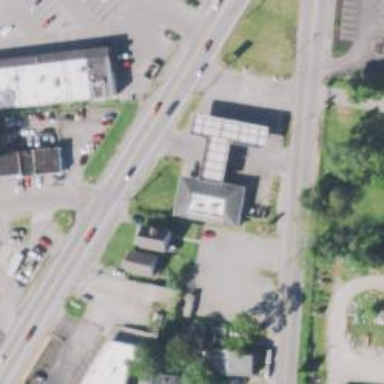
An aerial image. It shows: Convenience shop.